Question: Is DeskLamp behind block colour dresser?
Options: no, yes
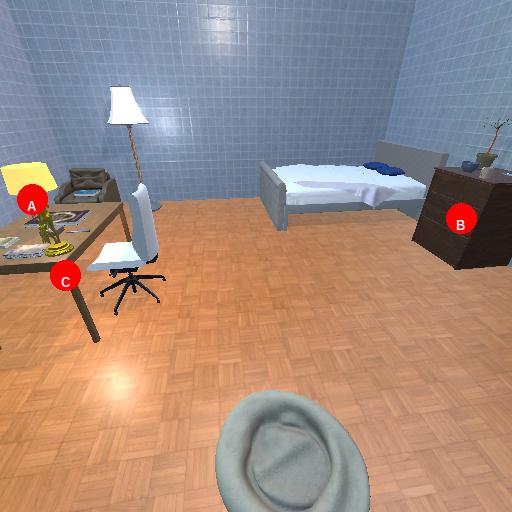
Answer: no